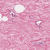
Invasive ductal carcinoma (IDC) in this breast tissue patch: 0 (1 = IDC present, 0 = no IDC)